Question: I am trying to run a code by someone which can be perfectly "make"ed in linux and it works fine.
When I "make" in cygwin and run it I get the "cannot execute binary file" error.
When I "file" the executable it says:
'''
$ file kmeans
kmeans: ELF 64-bit LSB executable, x86-64, version 1 (SYSV), dynamically linked (uses shared libs), for GNU/Linux 2.6.9, not stripped
'''
Does "for GNU/Linux 2.6.9" I can't run it inside the Windows? Or what do you think the problem it?
Here is a screenshot:

<URL> in case you want to take a look.
Update: my gcc version: gcc version 4.9.2 (GCC)
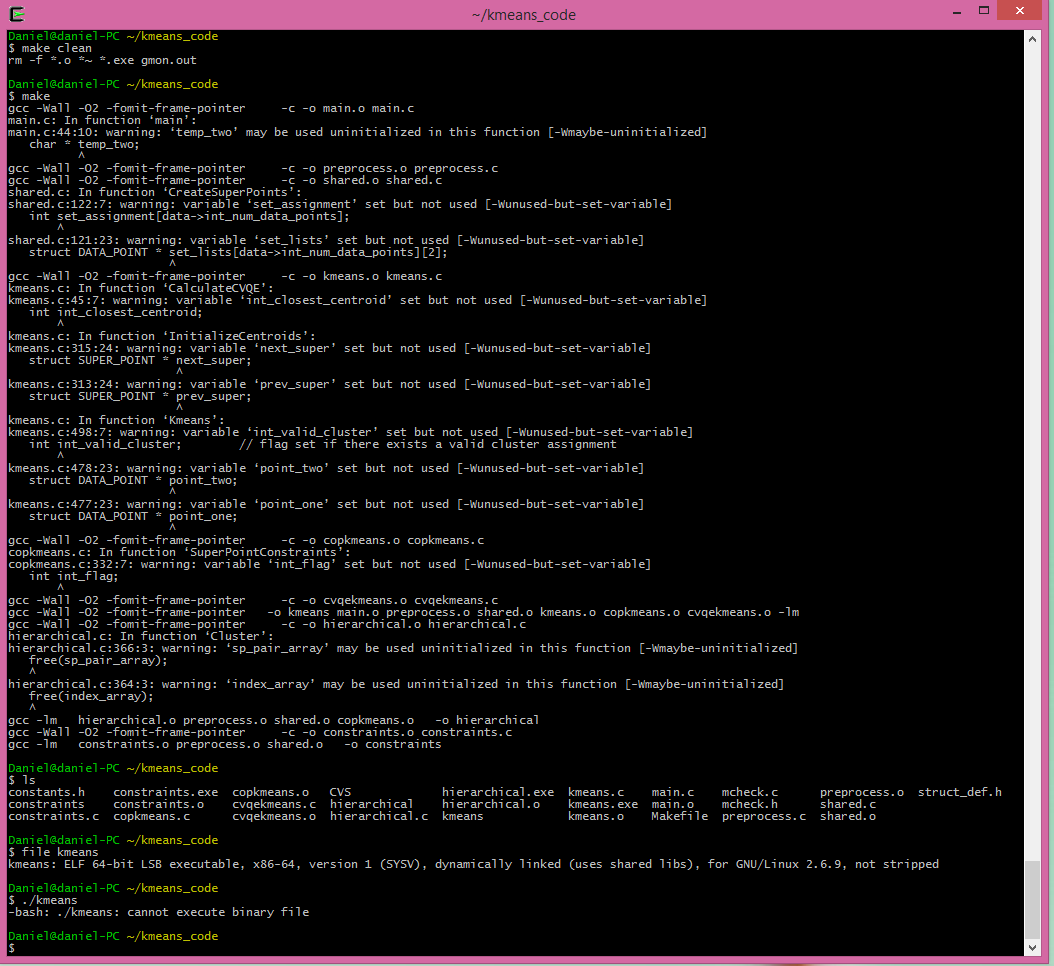
Answer: It looks like you have a 'kmeans' (linux binary) and 'kmeans.exe' Windows/cygwin version of your programm.
When you call './kmeans' you try to execute the Linux version in Windows.
Try to run 'kmeans.exe'.